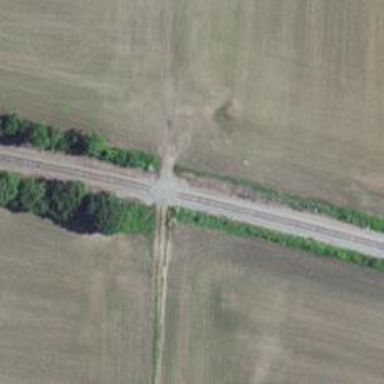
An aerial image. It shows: Railway track.